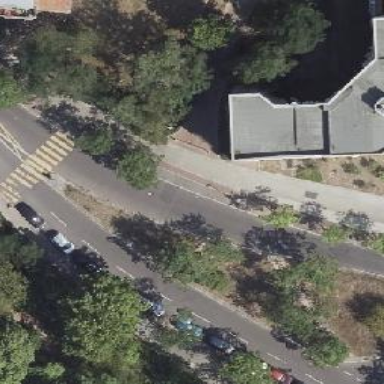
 featuring cycle track on the right side."